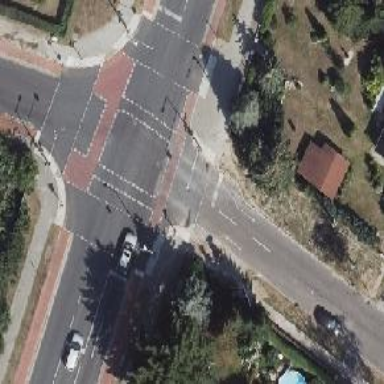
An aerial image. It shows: Road with traffic signals controlling the flow of traffic.